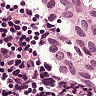
Metastatic tissue present: yes